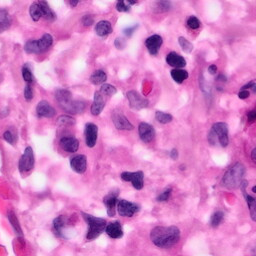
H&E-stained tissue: Pancreatic